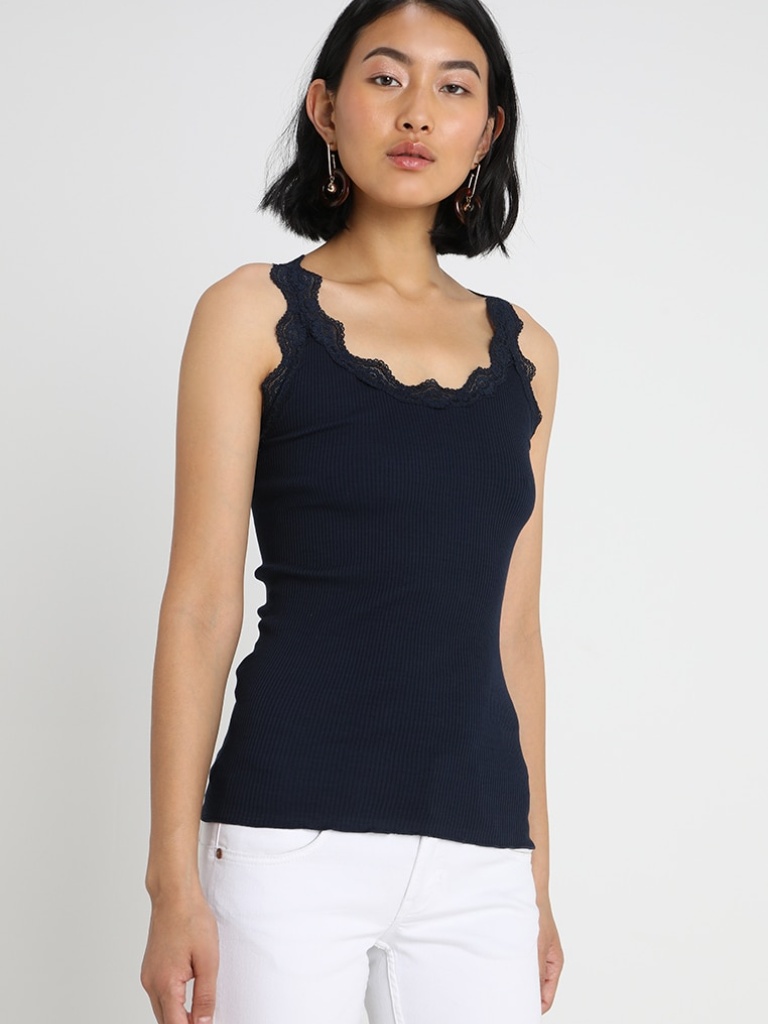
cotton tight sleeveless hip length Fully Tucked in scoop tank